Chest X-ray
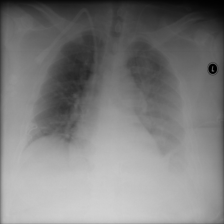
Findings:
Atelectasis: positive
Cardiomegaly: negative
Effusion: negative
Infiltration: negative
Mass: negative
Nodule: negative
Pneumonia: negative
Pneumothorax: negative
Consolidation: negative
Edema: negative
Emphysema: negative
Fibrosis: negative
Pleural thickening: negative
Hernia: negative